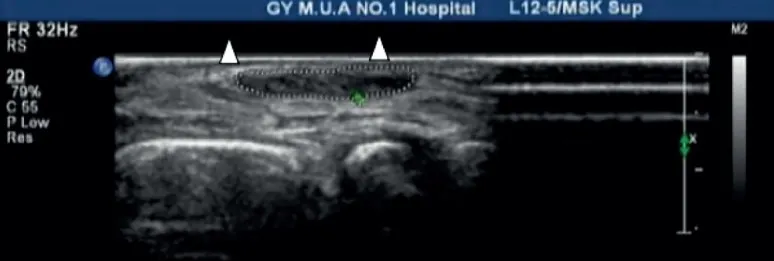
(A) The cross-sectional area of the extensor digitorum brevis of patient 1 before treatment was 0.312 cm2 (Circled by a dotted line); The Triangle refers to the fourth and fifth metatarsal bones.
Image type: radiology (ultrasound)